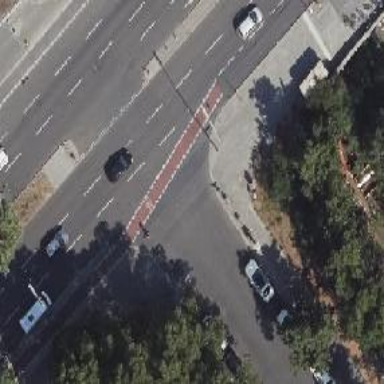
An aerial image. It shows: Secondary road with asphalt surface. It features cycle track on the right side and is dual carriageway.